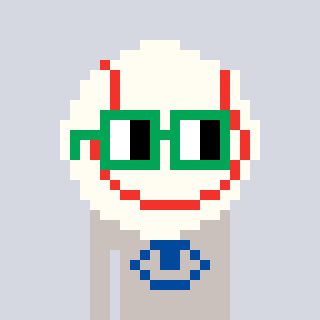
a pixel art character with square green glasses, a baseball ball-shaped head and a foggrey-colored body on a cool background